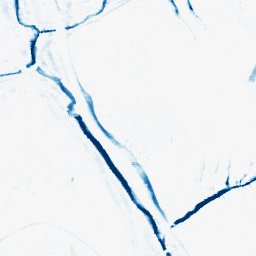
Category: morphological
Decomposition family: morphological_ellipse
Decomposition parameters: operation: closing
width: 5
height: 10
Upsampling method: sinc_hamming
Upsampling parameters: scale: 2
kernel_size: 16
Upsampling scale: 2